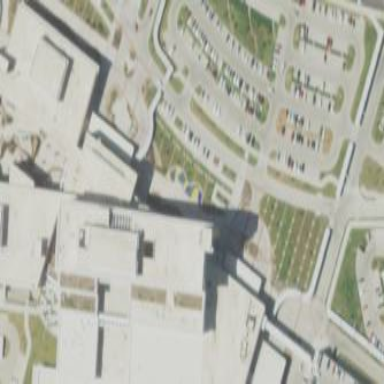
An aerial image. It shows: Hospital building.